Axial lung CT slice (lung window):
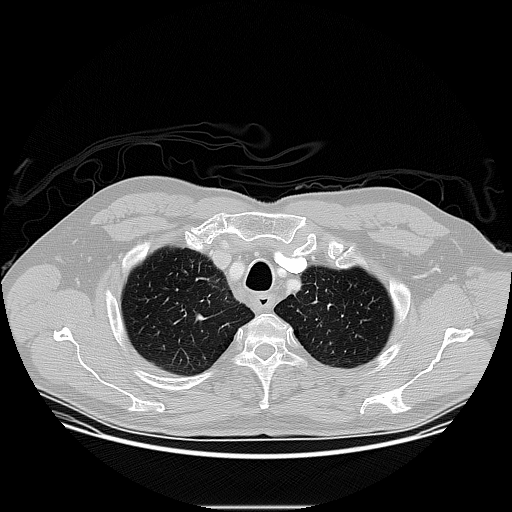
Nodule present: no